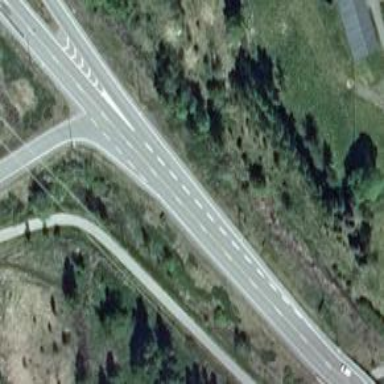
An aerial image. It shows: Primary road with asphalt surface.